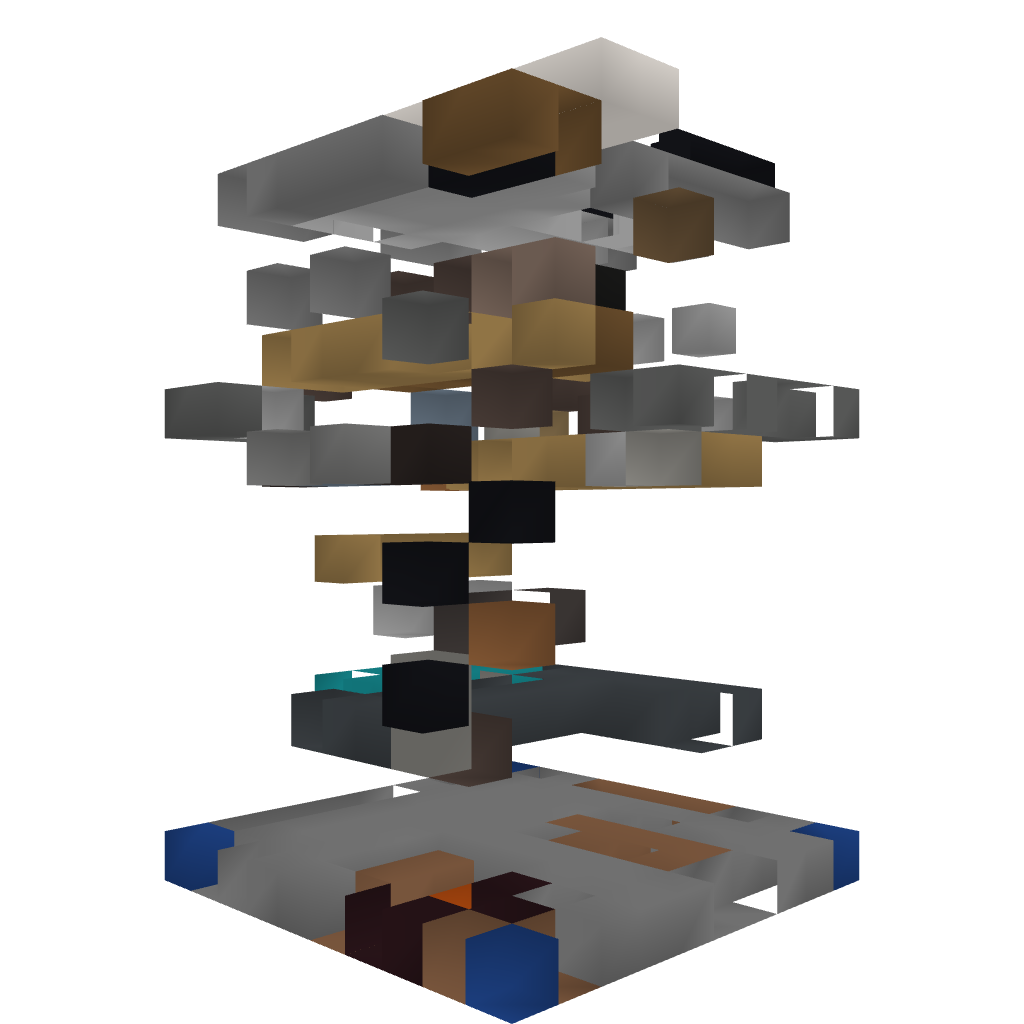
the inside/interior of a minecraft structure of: Pigonge's 10x10 Survival House 3